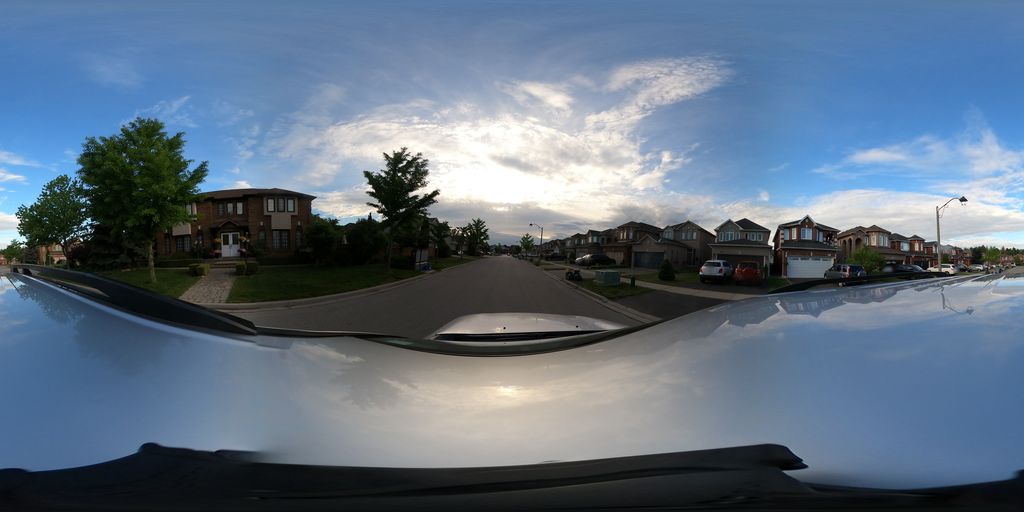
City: toronto